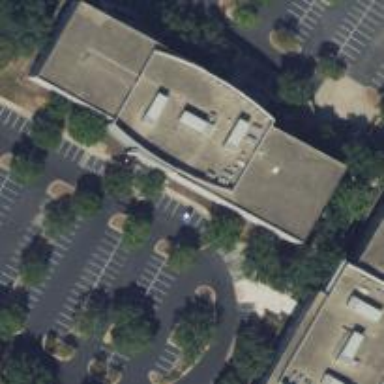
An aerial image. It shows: Office building.